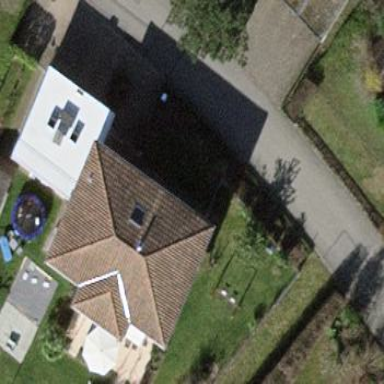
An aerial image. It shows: Simple house.